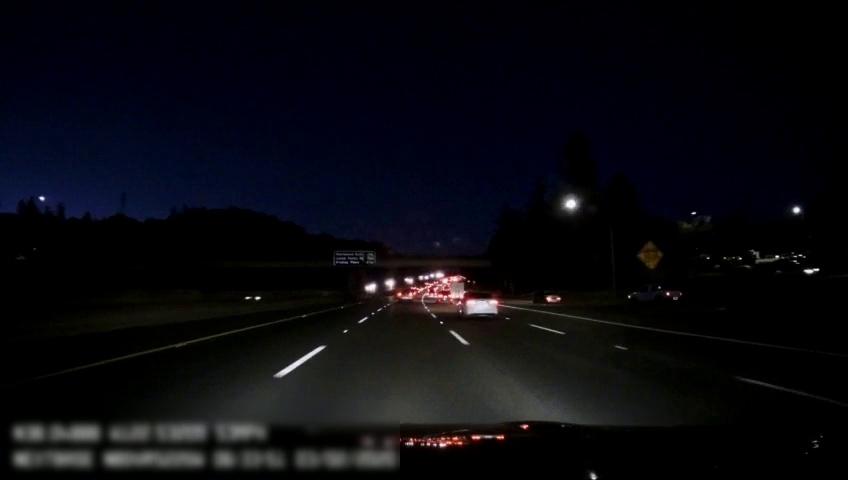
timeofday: Night
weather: Other
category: Drivable Space
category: Vehicles | Other LV
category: Vehicles | Car
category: Vehicles | SUV
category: Vehicles | Car
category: Vehicles | SUV
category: Vehicles | Car
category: Vehicles | Truck
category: Vehicles | Car
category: Lanes | Alternate Lane
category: Lanes | Current Lane
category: Lanes | Current Lane
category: Lanes | Alternate Lane
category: Lanes | Alternate Lane
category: Traffic | Signs
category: Traffic | Signs